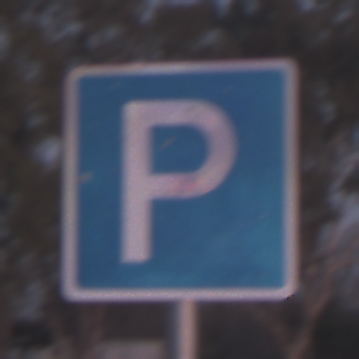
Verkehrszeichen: Parken
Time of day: SunriseSunset
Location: Outdoor (Nature)
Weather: Clear
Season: NotSpecified
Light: Natural